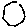
Label: circle